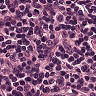
Metastatic tissue present: no